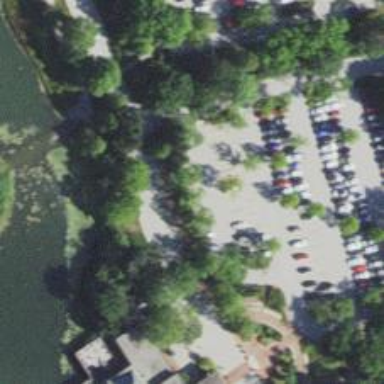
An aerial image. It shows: Parking space is available.